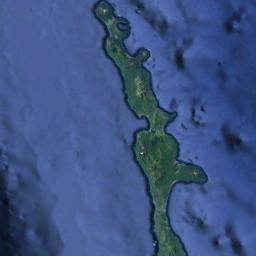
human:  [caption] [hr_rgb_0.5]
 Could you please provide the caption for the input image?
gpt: The long strip island with dense vegetation is surrounded by light blue waters .

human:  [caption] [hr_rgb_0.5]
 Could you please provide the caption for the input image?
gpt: The island is like a sock .

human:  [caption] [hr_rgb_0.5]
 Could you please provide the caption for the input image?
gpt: Long strip of green island divides blue water into two parts .

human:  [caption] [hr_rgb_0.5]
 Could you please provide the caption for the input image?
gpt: A lot of trees are on the island .

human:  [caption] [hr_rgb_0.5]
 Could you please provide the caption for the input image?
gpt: The long strip of green island is on a blue sea .